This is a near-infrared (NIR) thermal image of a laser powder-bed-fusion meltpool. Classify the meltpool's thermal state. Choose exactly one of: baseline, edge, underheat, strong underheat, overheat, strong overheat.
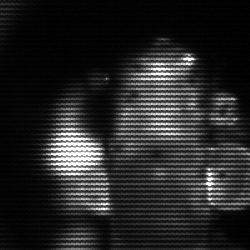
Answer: strong underheat